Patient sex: M
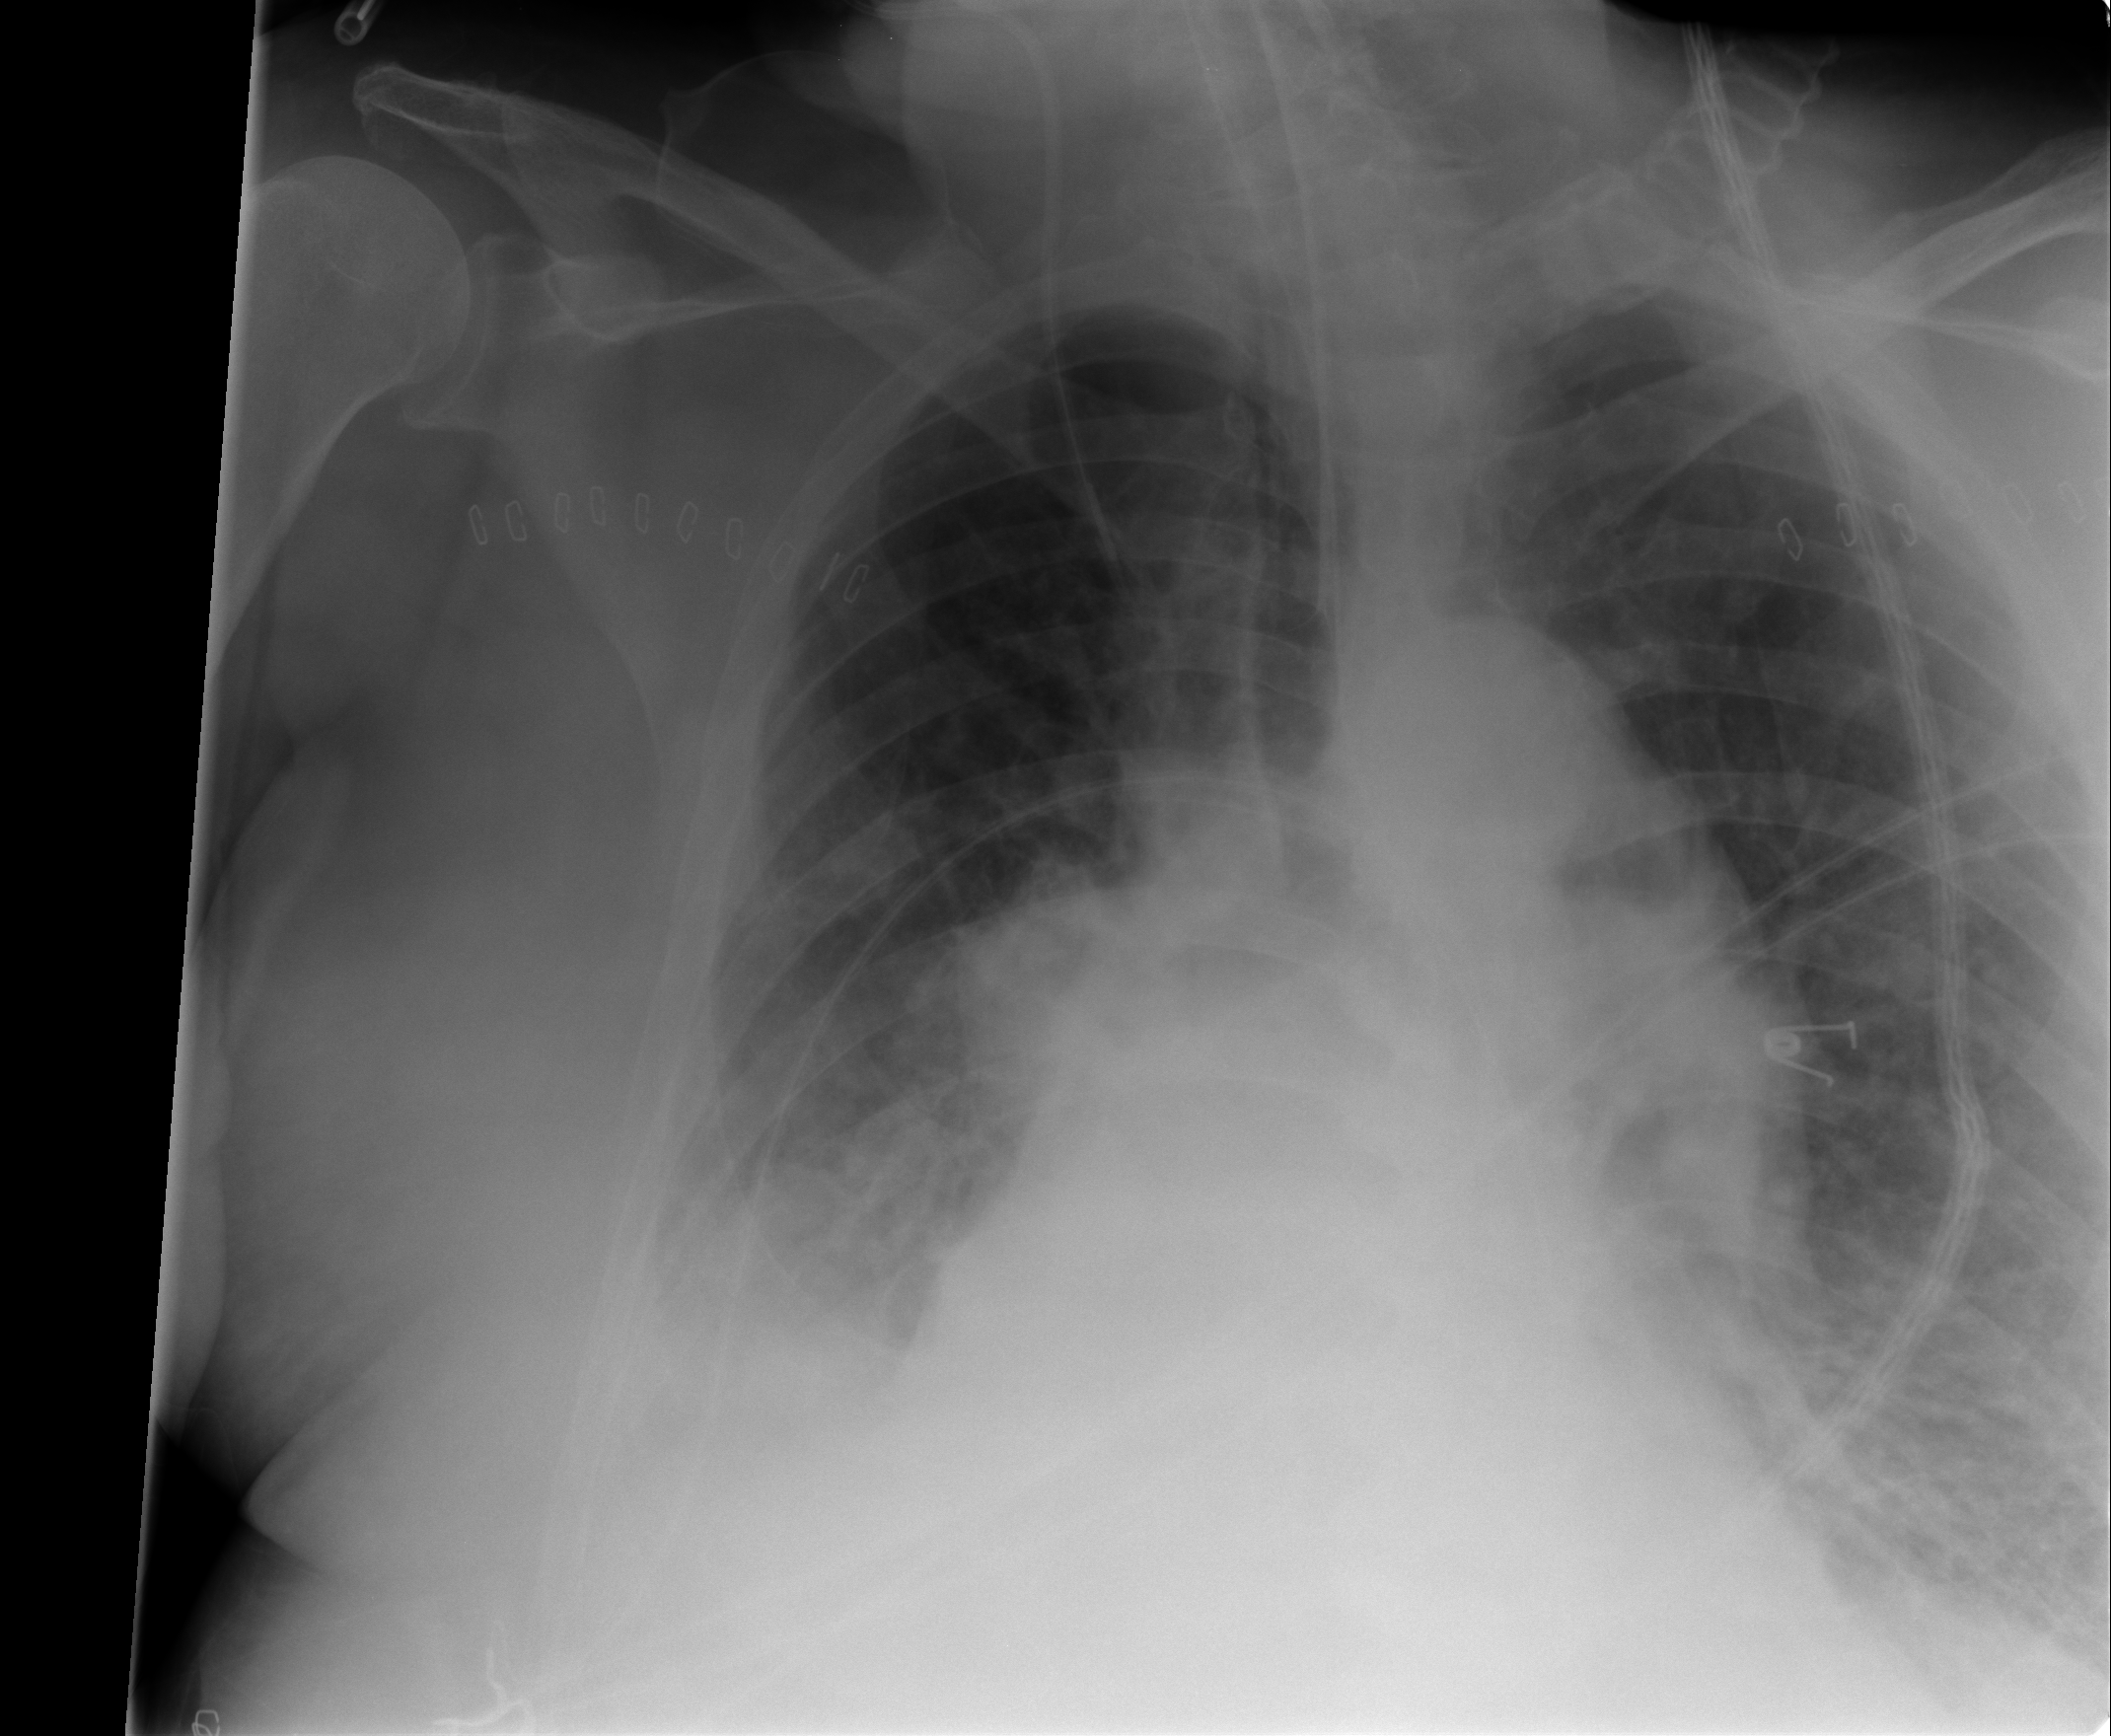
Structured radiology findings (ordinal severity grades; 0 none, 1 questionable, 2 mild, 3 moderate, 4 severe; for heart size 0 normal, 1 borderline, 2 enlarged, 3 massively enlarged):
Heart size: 0
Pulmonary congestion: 3
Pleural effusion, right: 2
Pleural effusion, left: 1
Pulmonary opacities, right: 3
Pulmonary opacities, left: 3
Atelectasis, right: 2
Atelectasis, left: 2